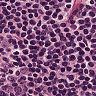
Metastatic tissue present: no